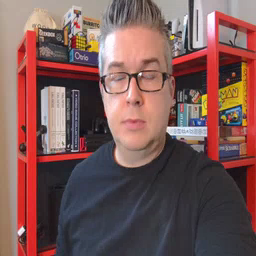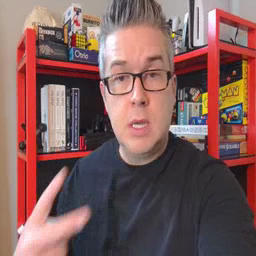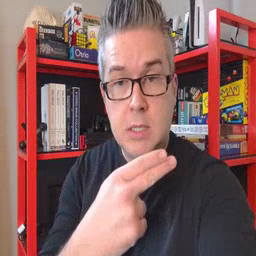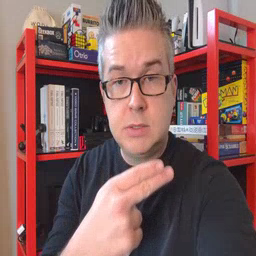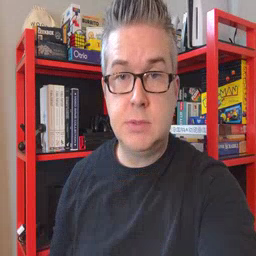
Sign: cut